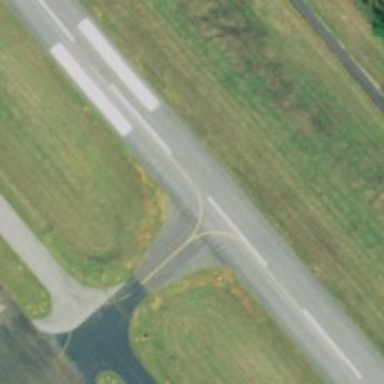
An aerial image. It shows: Asphalt runway at the airport.